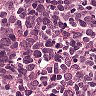
Metastatic tissue present: no